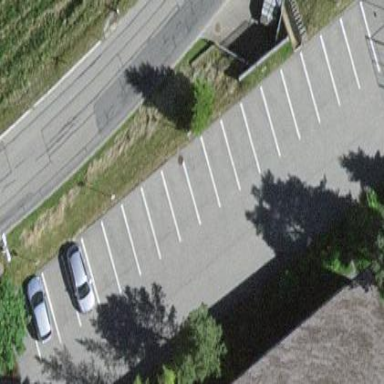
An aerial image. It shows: Parking available on the street side.